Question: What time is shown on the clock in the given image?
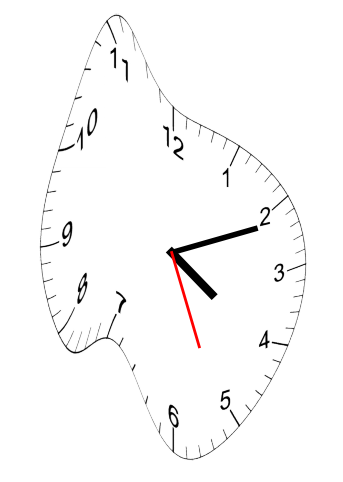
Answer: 04:11:26